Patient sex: M
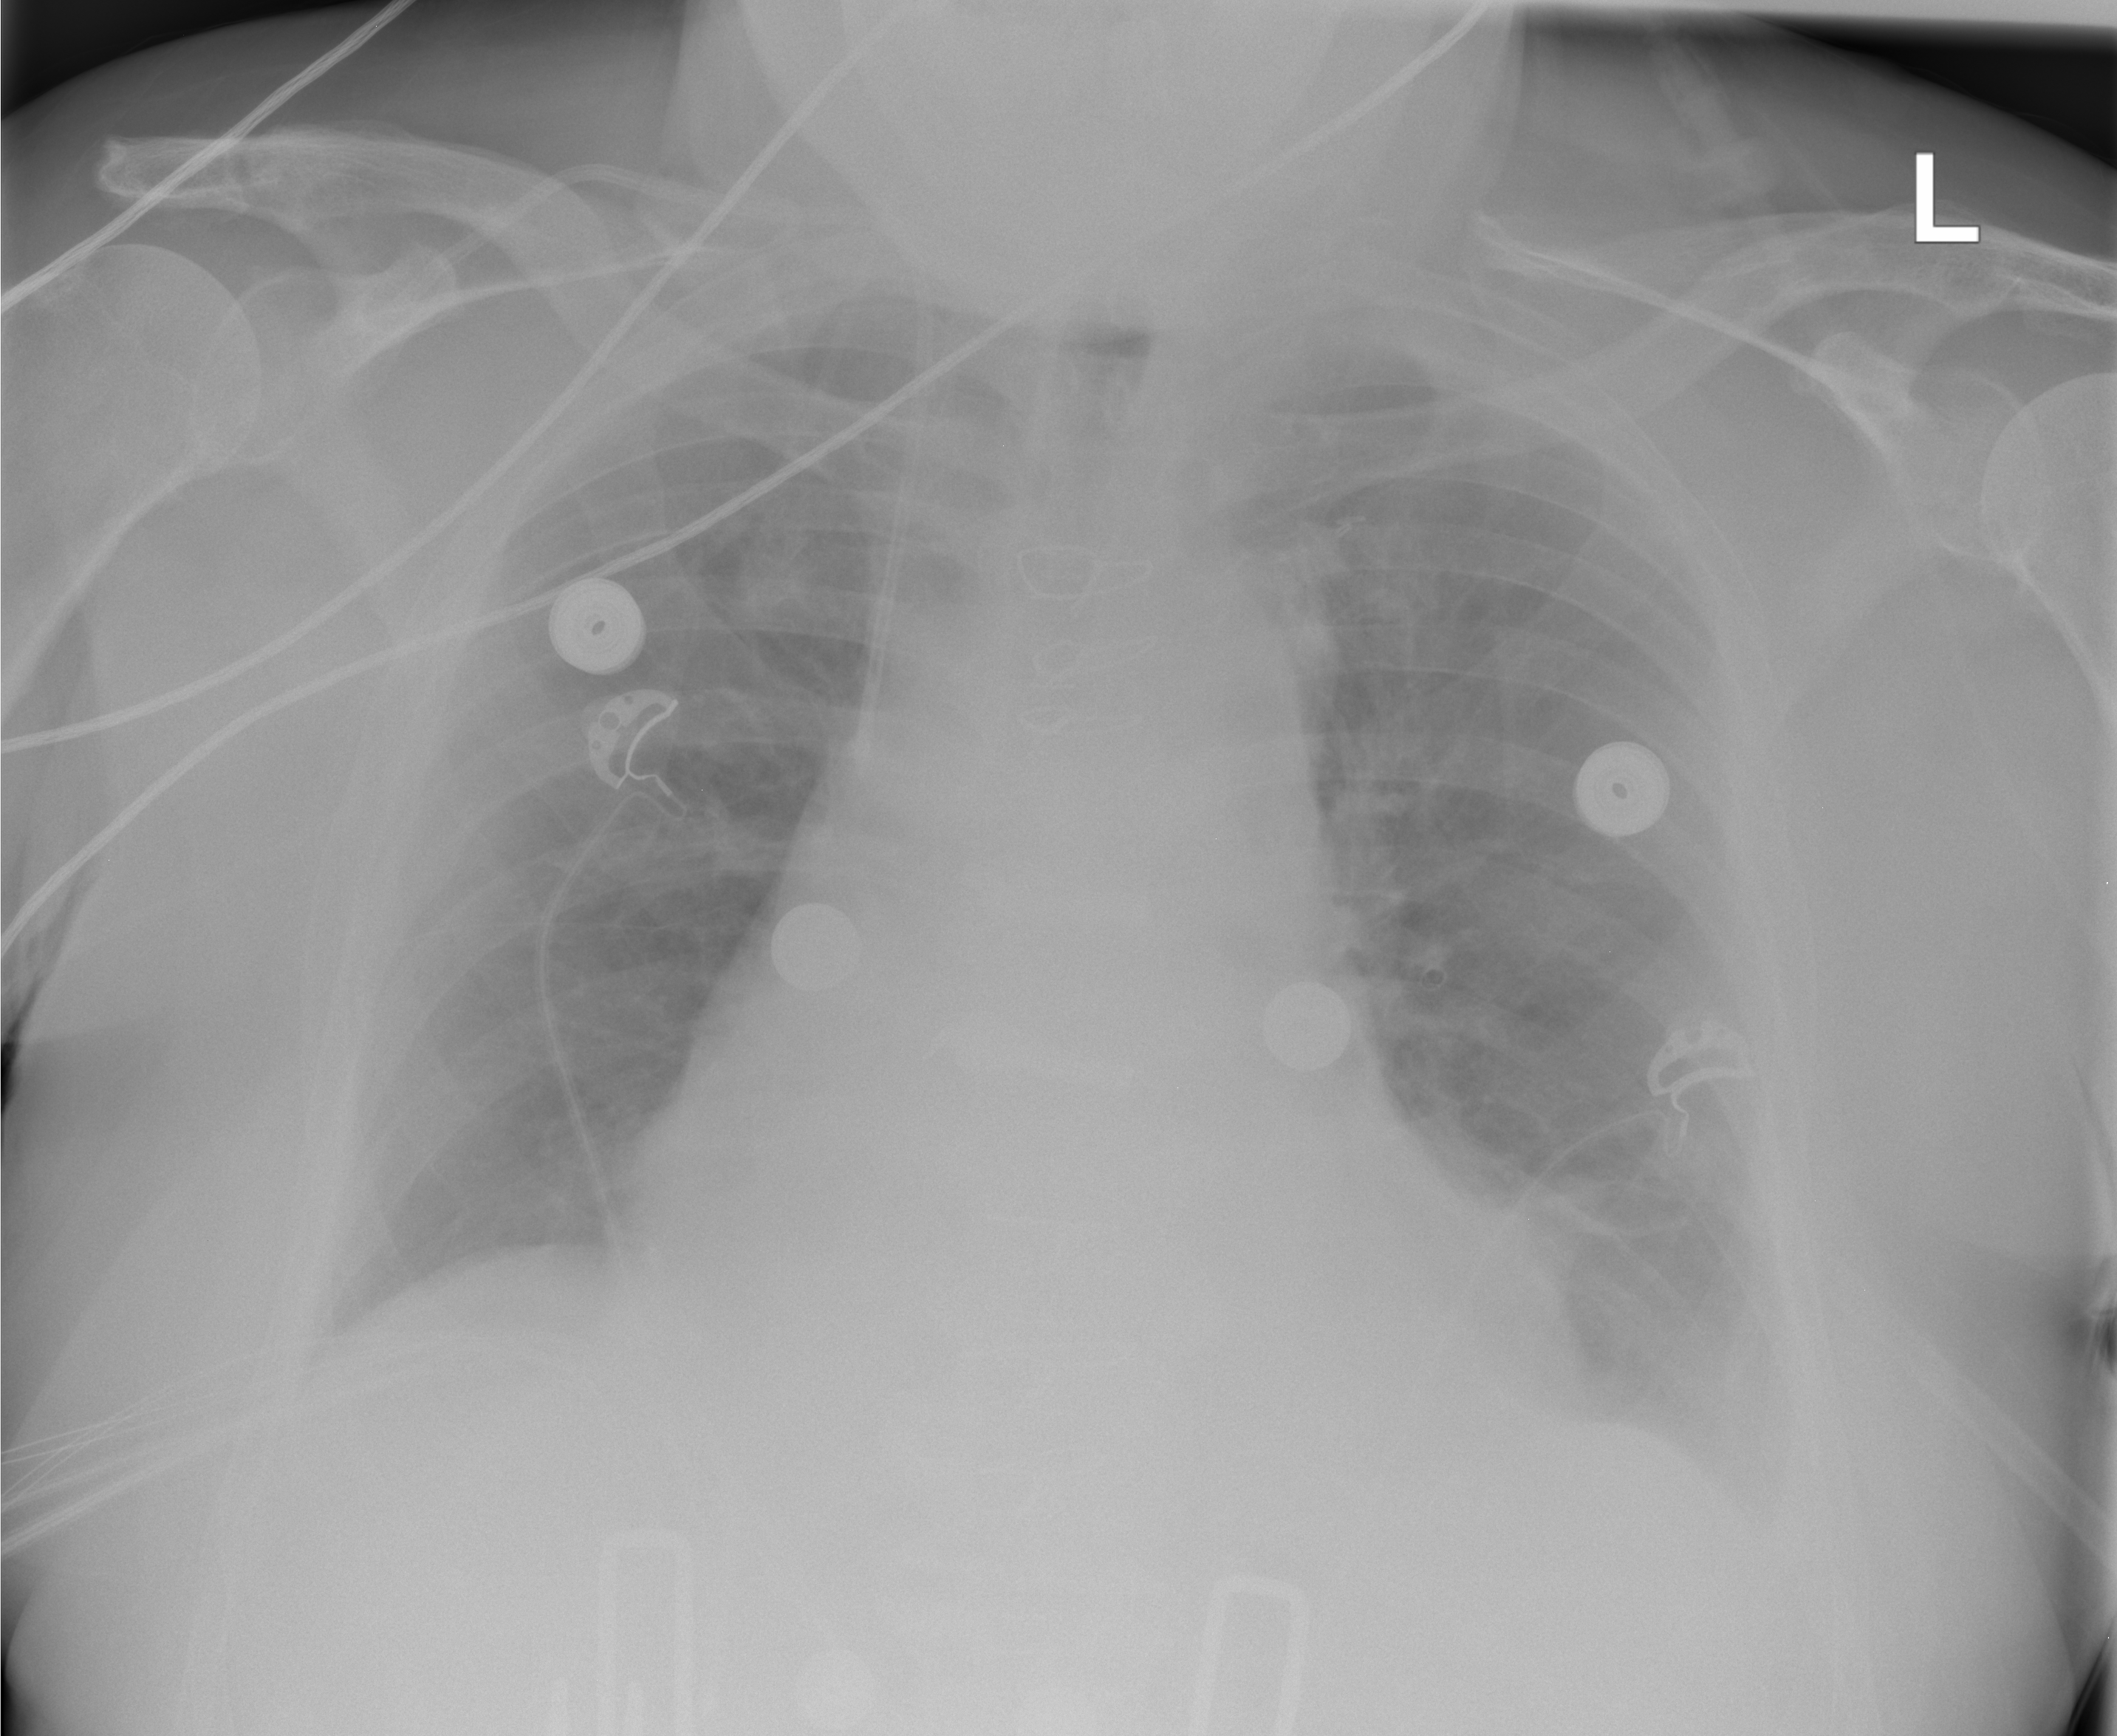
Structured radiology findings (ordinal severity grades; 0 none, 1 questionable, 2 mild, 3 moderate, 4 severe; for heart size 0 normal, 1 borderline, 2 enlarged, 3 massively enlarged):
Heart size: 2
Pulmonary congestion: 0
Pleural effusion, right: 1
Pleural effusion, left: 1
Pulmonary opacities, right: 0
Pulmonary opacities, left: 0
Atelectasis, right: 1
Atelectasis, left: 2